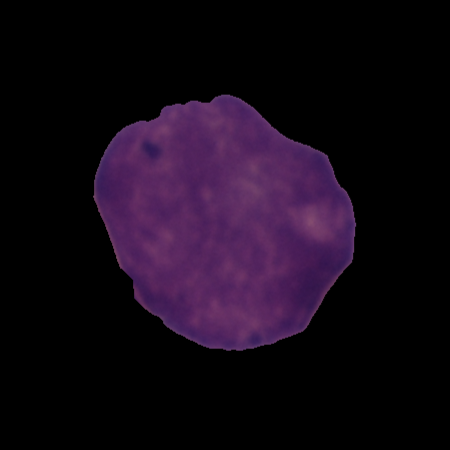
Label: cancer